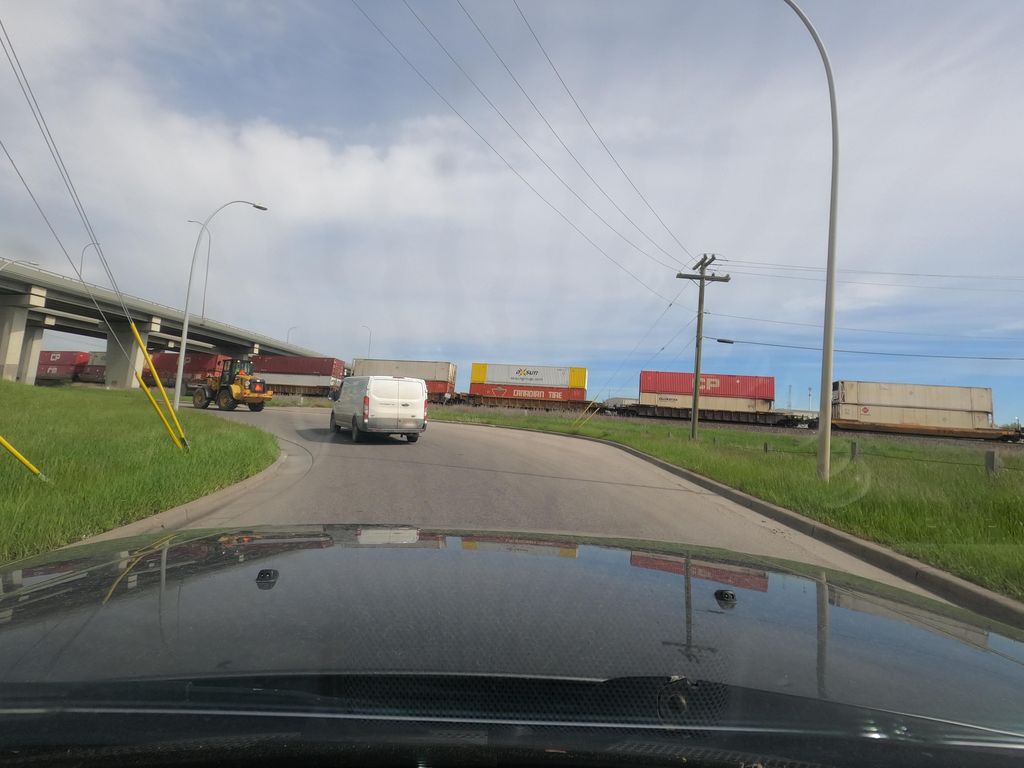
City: calgary